Field crop: maize
Growth stage: 1
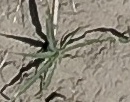
Species: sorghum